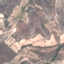
Land use / land cover: HerbaceousVegetation